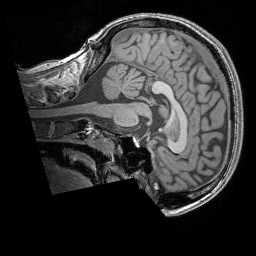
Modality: T1w
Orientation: sagittal
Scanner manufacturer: siemens
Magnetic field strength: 3 T
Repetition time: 1.83 s
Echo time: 0.00303 s